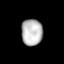
Tissue: lung
Cell type: Fibroblasts
Senescence score: 0.5613
Nuclear area (px): 549
Mean DAPI intensity: 185.876